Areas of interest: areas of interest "Jiangyin · Da Yuan Street"
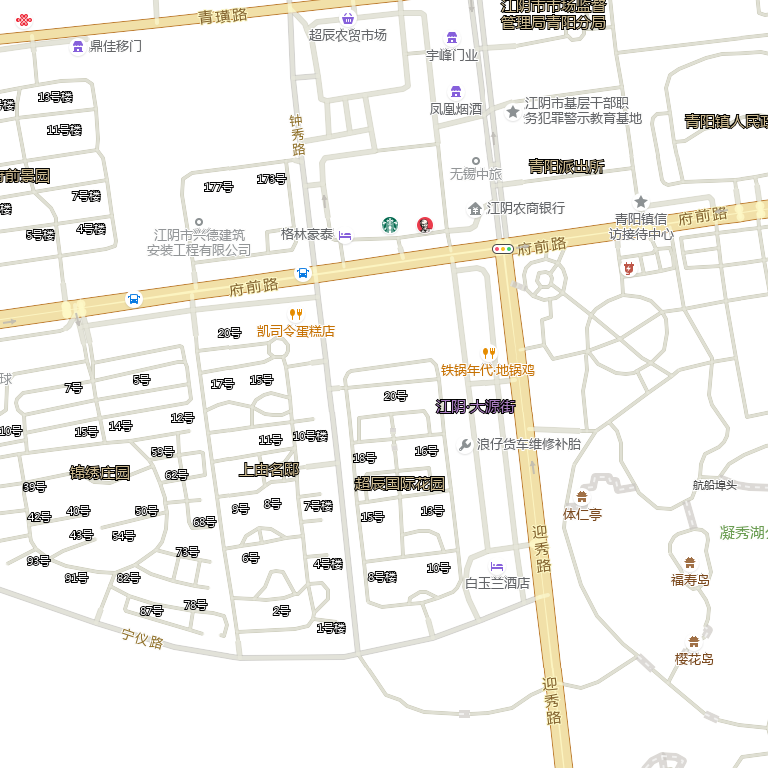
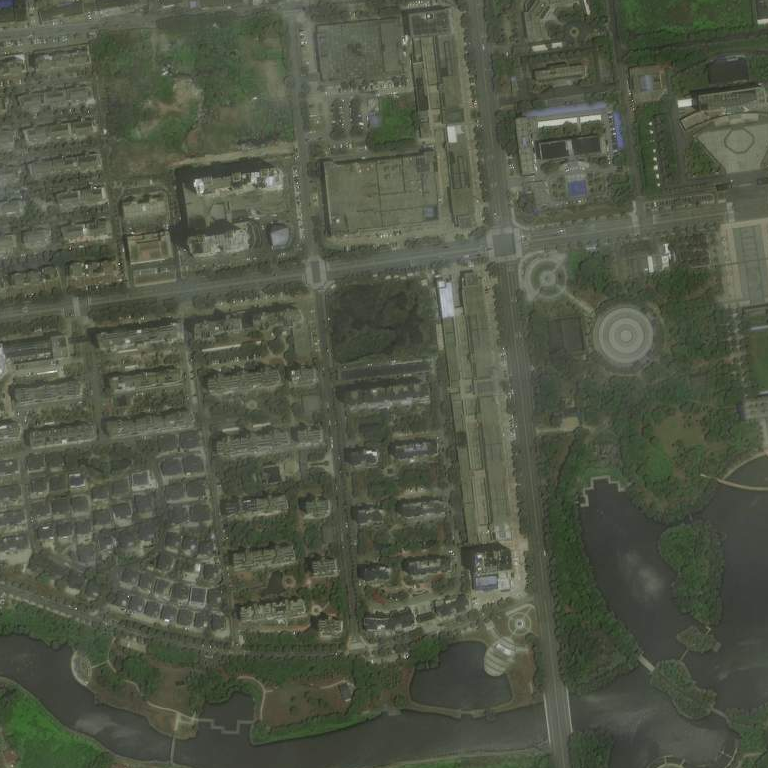